Interaction volume radius: 10 \u00c5
Interaction volume height: 10 \u00c5
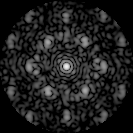
Disorder parameter: 0.5164